Question: I have a web page that display this:

The Html behind this is:
'''
<label>Approved For Payment:</label>
<select id="Invoice_ApprovedForPayment" class="dropdownapprovedforpayment" name="Invoice.ApprovedForPayment" lineid="299" disabled="disabled">
<option value="null" selected="selected">Please Approve</option>
<option value="true">Accepted</option>
<option value="false">On Hold</option>
</select>
'''
Currently when this page is printed the Please Approve is coming out like shown. As in it prints it as a select dropdownlist. This makes sense however I was hoping that I could somehow get it so that when it prints it will look like it's a normal label, span etc? I was thinking this may be possible using print.css? Can anybody tell me how to achieve this?
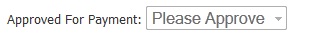
Answer: Easiest way that I can think to accomplish this would be to create a span that is hidden in 'screen.css' next to the select list and when you change the value in the select list, update the value of the span. In your 'print.css' show the span and hide the select element
'''
<script type="text/javascript">
$(document).ready(function() {
$("#Invoice_ApprovedForPayment").change(function() {
$("#Invoice_ApprovedForPaymentSpan").val($(this).val());
});
});
</script>
'''
'''
<select id="Invoice_ApprovedForPayment" class="dropdownapprovedforpayment noprint" name="Invoice.ApprovedForPayment" lineid="299" disabled="disabled">
<option value="null" selected="selected">Please Approve</option>
<option value="true">Accepted</option>
<option value="false">On Hold</option>
</select>
<span id="Invoice_ApprovedForPaymentSpan" class="noscreen"></span>
'''
'''
.noprint { display: none; }
.noscreen { display: inline; }
'''
'''
.noprint { display: inline; }
.noscreen { display: none; }
'''
Just make sure that the media for your print stylesheet is set to print